Question: Any suggestions how to create a line by clicking two new points then draw a line between them?
I am trying to create a distance tool like the one in adobe acrobat.
Image Example

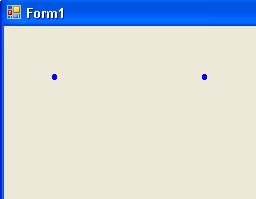
Answer: Here's the code:
'''
private Point p1, p2;
List<Point> p1List = new List<Point>();
List<Point> p2List = new List<Point>();
private void Panel1_MouseDown(object sender, MouseEventArgs e)
{
if (p1.X == 0)
{
p1.X = e.X;
p1.Y = e.Y;
}
else
{
p2.X = e.X;
p2.Y = e.Y;
p1List.Add(p1);
p2List.Add(p2);
Invalidate();
p1.X = 0;
}
}
private void Panel1_Paint(object sender, PaintEventArgs e)
{
using(var p = new Pen(Color.Blue, 4))
{
for(int x = 0; x<p1List.Count; x++){
e.Graphics.DrawLine(p, p1List[x], p2List[x]);
}
}
}
'''